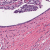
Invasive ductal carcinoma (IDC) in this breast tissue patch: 1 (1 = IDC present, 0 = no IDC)